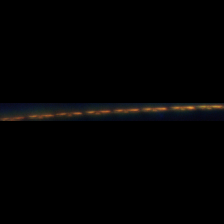
Taxon: Psuedo-nitzschia
Group: Diatoms